Question: I have an issue with creating boxshadows..
I am working in IE8 and hence I cannot use CSS3 - nor does CSSPIE help as it basically screws up my boxshadow when uploading to SharePoint (2007) (pie works fine in IE8, outside of SharePoint).
My new approach is to create a table with border images - like in the old days, but somehow it looks odd..
This is the code I have:
'''
<TABLE cellSpacing=0 cellPadding=0>
<TBODY>
<TR>
<TD style="VERTICAL-ALIGN: bottom; WIDTH: 10px; HEIGHT: 10px"><IMG height=10 alt="" src="lefttopcorner.png" border="0" width=10>&nbsp;&nbsp;</TD>
<TD style="BACKGROUND-POSITION: 50% bottom; BACKGROUND-IMAGE: url(topside.png); BACKGROUND-REPEAT: repeat-x; HEIGHT: 10px">&nbsp;&nbsp;</TD>
<TD style="VERTICAL-ALIGN:bottom; WIDTH: 10px; HEIGHT: 10px"><IMG height=10 alt="" src="righttopcorner.png" width=10 border="0">&nbsp;&nbsp;</TD>
</TR>
<TR>
<TD style="BACKGROUND-IMAGE: url(leftside.png); VERTICAL-ALIGN: bottom; BACKGROUND-REPEAT: repeat-y; HEIGHT: 10px">&nbsp;&nbsp;</TD>
<TD style="BACKGROUND-COLOR: #F4F3F2"> &nbsp;&nbsp; </TD>
<TD style="BACKGROUND-IMAGE: url(rightside.png); VERTICAL-ALIGN: bottom; BACKGROUND-REPEAT: repeat-y; HEIGHT: 10px">&nbsp;&nbsp;</TD>
</TR>
<TR>
<TD style="VERTICAL-ALIGN: top; WIDTH: 10px; HEIGHT: 10px"><IMG height=10 alt="" src="leftbottomcorner.png" width=10>&nbsp;&nbsp;</TD>
<TD style="BACKGROUND-POSITION:50%; BACKGROUND-IMAGE: url(bottomside.png); BACKGROUND-REPEAT: repeat-x; HEIGHT: 10px">&nbsp;&nbsp;</TD>
<TD style="VERTICAL-ALIGN: top; WIDTH: 10px; HEIGHT: 10px"><IMG height=10 alt="" src="rightbottomcorner.png" width=10>&nbsp;&nbsp;</TD>
</TR>
</TBODY>
</TABLE>
'''
The table doesn't seem to become a coherent box:

and a fiddle: <URL> however, I don't have the slightest clue how to upload images to a fiddle..
If there is a CSS solution - NOT CSS3 please - then I'd like to know :)
I will greatly appreciate if someone could tell me what I am doing wrong.. it is probably a rookie mistake, but right now I think I have looked at it for too long..
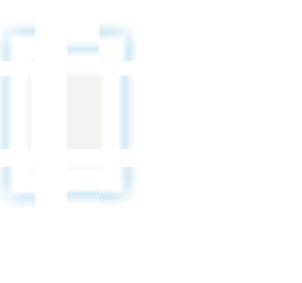
Answer: Try using 'filter' property for IE.
You can refer URL http://msdn.microsoft.com/en-us/library/ms532985%28v=vs.85%29.aspx">Link
Example of box-shadow for IE :
'''
.class{
filter: progid:DXImageTransform.Microsoft.Shadow(Strength=4, Direction=150, Color='#333333');
}
'''
You can change 'Direction' value to 90, 180, 270, 360 to show shadow for complte box.
I have created a sample code which consists of 'Border' as well as 'box-shadow'.
Please check if it works.
'''
<Div class="CheckShadow">
Try Box Shadow
</Div>
<style>
.CheckShadow
{
width:100px;
height:100px;
box-shadow:4px 4px 5px red;
border:5px solid blue;
filter:progid:DXImageTransform.Microsoft.Shadow(color=red,direction=90,strength=10),
progid:DXImageTransform.Microsoft.Shadow(color=red,direction=180,strength=10);
}
</style>
'''